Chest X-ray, AP view. Patient: 58 years old, sex F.
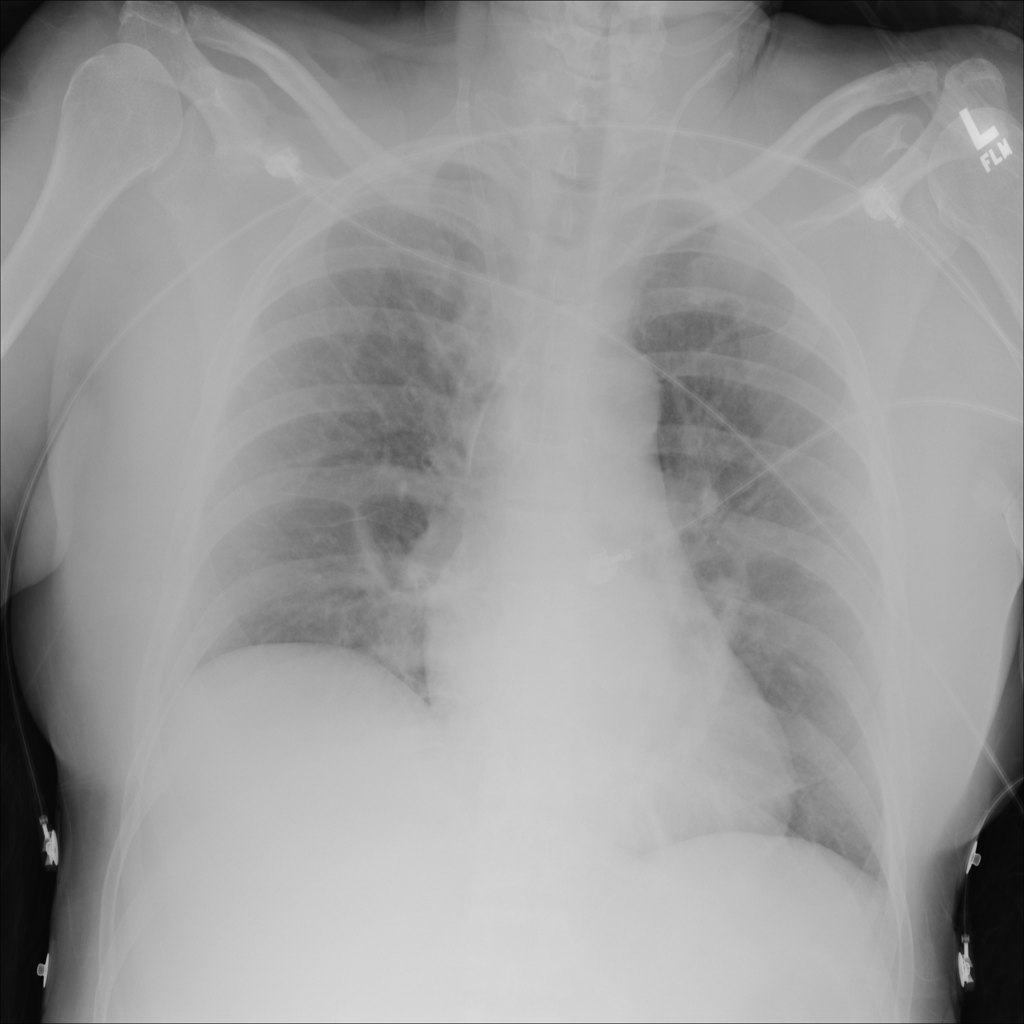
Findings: Atelectasis